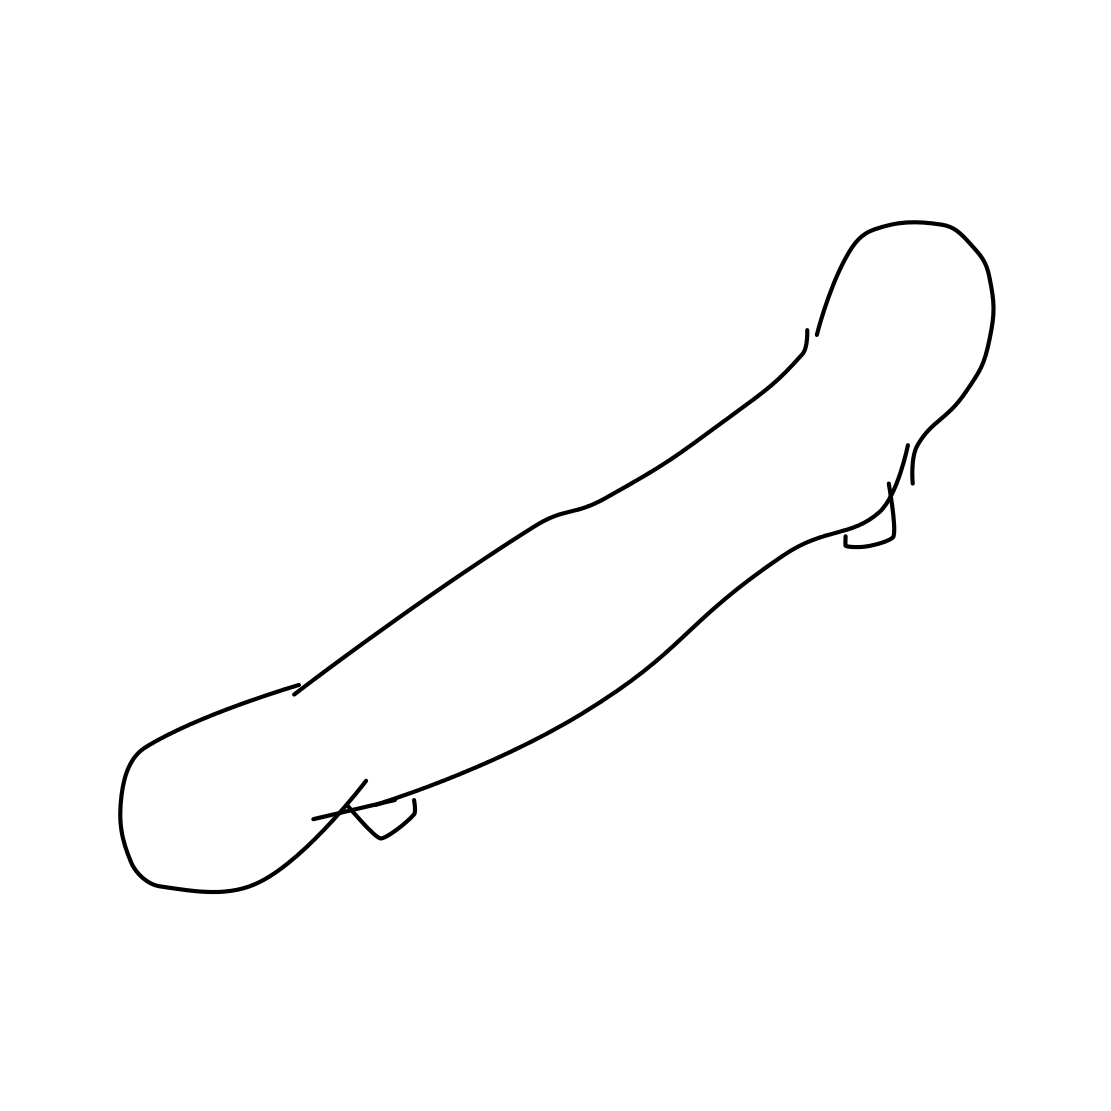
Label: snowboard